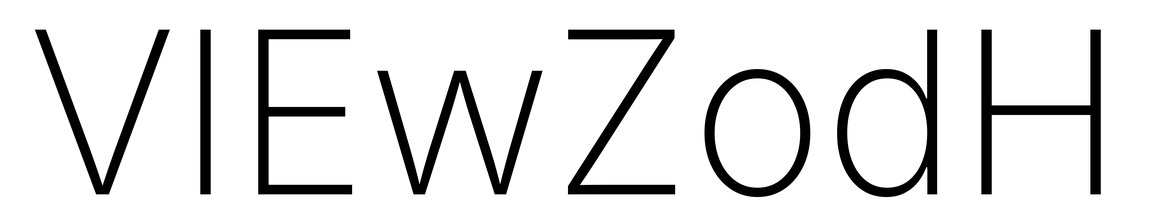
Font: Inter_ExtraLight